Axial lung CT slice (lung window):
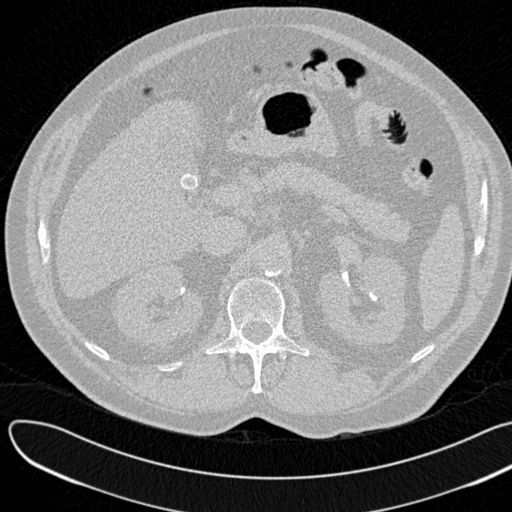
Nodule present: no